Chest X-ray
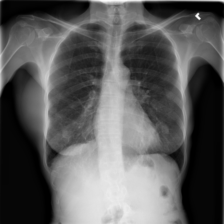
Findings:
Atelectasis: negative
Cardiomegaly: negative
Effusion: negative
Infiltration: negative
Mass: negative
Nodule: negative
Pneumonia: negative
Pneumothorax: negative
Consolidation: negative
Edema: negative
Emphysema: negative
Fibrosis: negative
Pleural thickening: negative
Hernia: negative